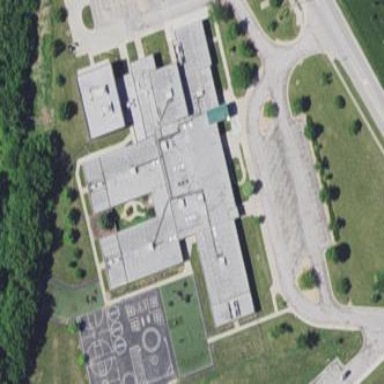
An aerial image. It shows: School building.